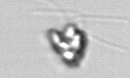
Label: Pyramimonas_longicauda